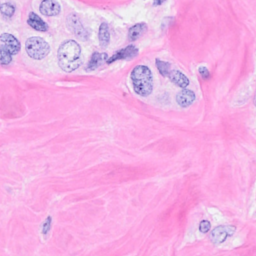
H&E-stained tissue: Breast